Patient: sex M, age 52
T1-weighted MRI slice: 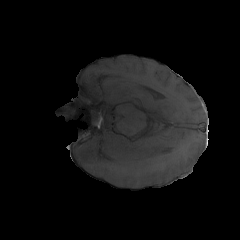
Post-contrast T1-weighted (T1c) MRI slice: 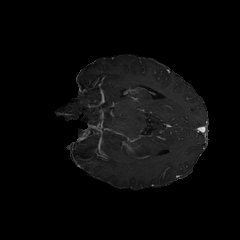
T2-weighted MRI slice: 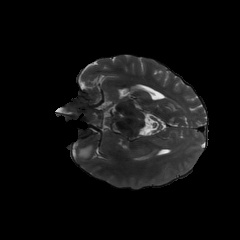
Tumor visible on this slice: yes
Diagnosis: Glioblastoma, IDH-wildtype
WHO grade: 4